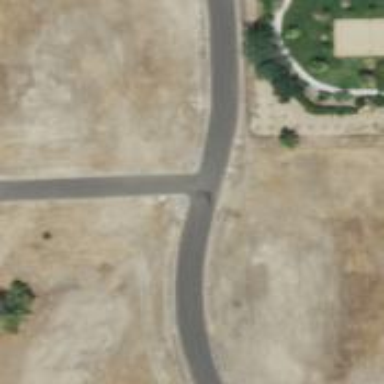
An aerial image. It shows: Residential road.